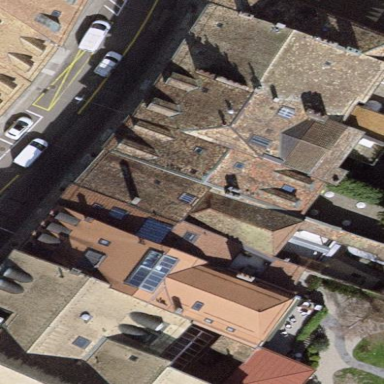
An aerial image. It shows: Gabled apartment building with roof tiles oriented across.